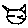
Label: cat